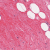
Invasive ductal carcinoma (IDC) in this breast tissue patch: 0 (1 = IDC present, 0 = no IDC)